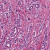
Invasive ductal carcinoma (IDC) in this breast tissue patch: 1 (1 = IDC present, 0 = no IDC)